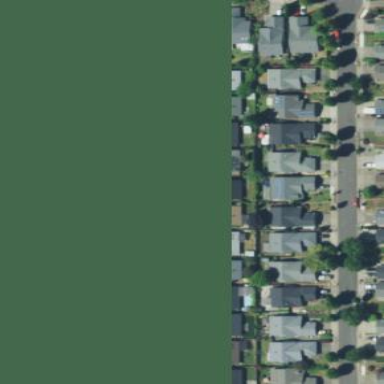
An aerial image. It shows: Residential area composed of single-family homes.